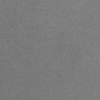
Label: dusty